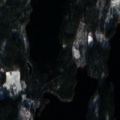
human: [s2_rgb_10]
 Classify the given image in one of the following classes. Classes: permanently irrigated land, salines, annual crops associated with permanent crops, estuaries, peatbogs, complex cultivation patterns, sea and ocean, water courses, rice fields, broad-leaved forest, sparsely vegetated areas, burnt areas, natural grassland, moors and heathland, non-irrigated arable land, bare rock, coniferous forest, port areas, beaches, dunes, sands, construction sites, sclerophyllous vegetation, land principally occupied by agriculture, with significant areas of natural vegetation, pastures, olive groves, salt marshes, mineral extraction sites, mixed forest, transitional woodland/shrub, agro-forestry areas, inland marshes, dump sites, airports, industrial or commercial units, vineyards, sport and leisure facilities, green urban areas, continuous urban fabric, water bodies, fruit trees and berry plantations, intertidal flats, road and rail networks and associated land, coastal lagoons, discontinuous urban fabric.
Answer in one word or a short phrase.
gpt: coniferous forest, mixed forest, water bodies